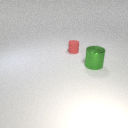
small red rubber cylinder to the left of large green metal cylinder